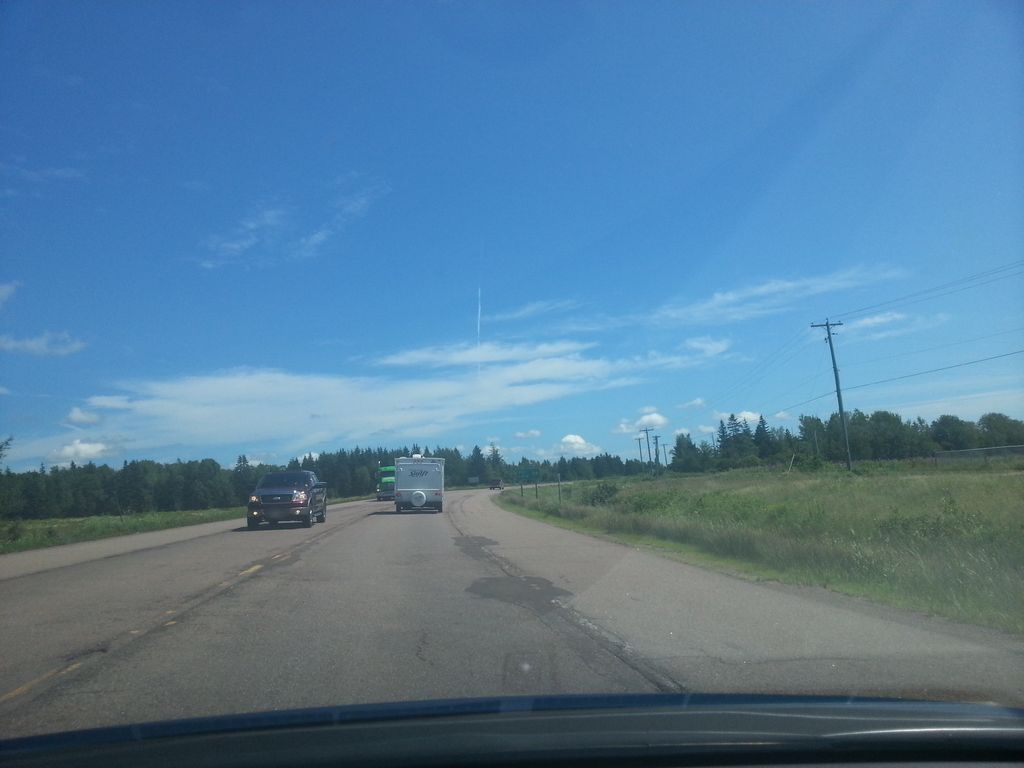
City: charlottetown